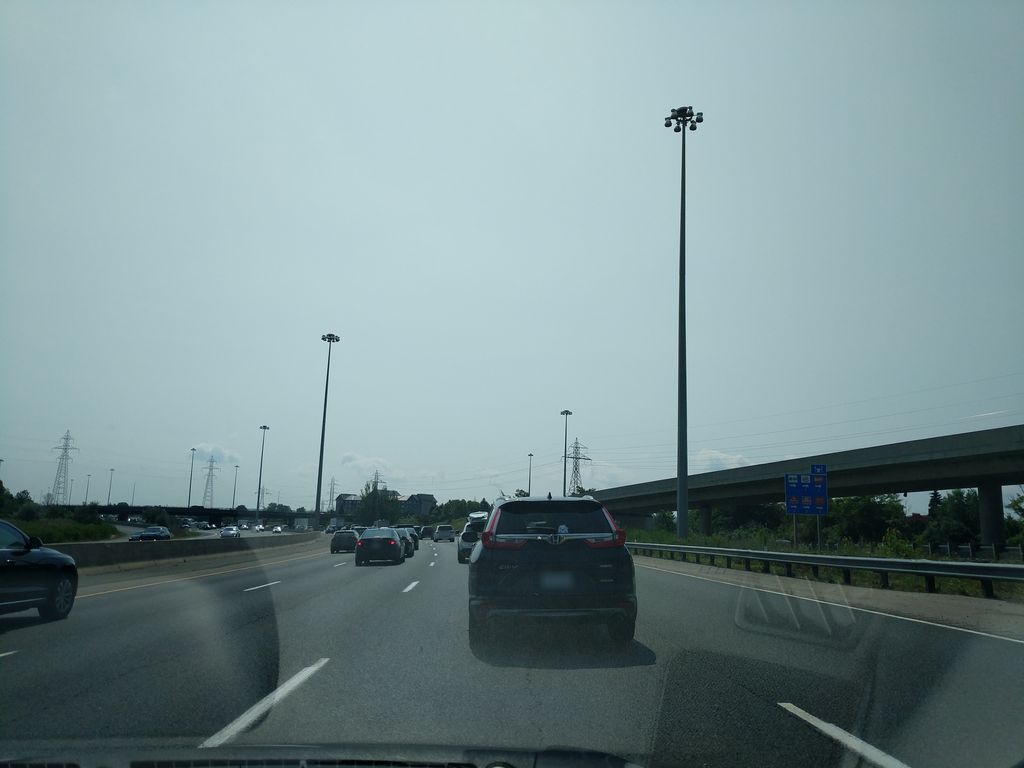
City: hamilton